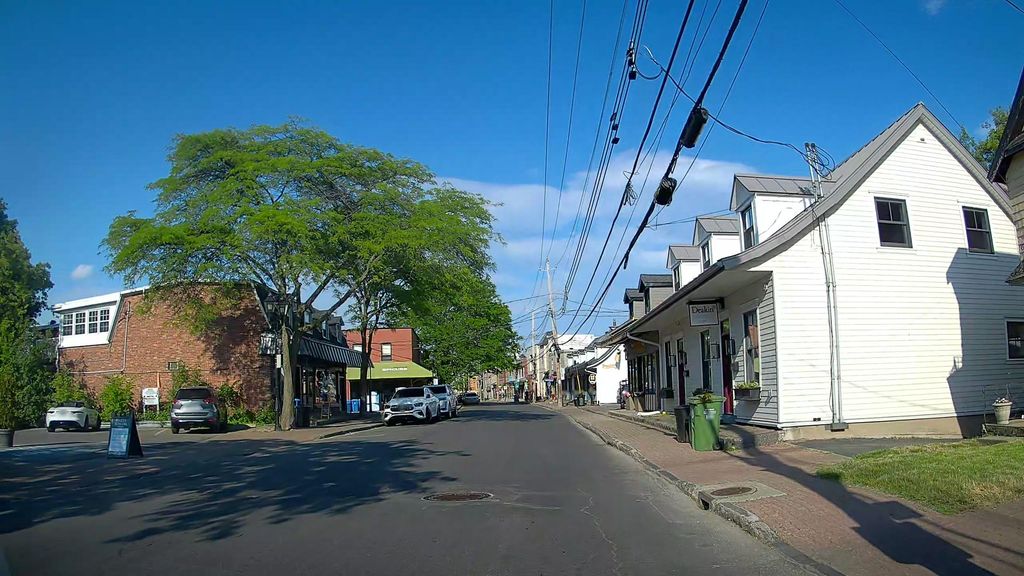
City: montreal